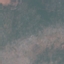
Land use / land cover: HerbaceousVegetation